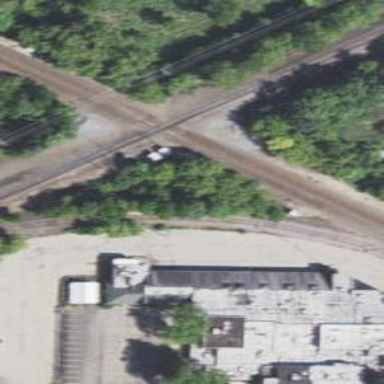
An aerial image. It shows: Railway crossing.